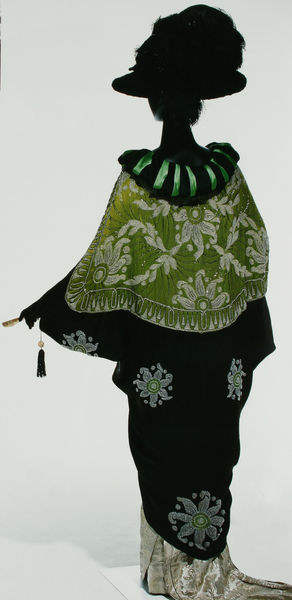
Titel: Mantel
Künstler: Amy Linker
Standort: Kyoto (Japan)
Institution: Kyoto Costume Institute
Schlagwörter: feder, umhang, weiß, grün, blume, blumen, frau, hut, kleid, rücken, schwarz, blüten, mode, muster, kragen, stehen, hals, stoff, japan, rückenansicht, silhouette, floral, kordel, umriss, foto, fotografie, rückenfigur, asien, geisha, asiatisch, rückansicht, hochkant, kimono, hute, siloutte